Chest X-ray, PA view. Patient: 43 years old, sex M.
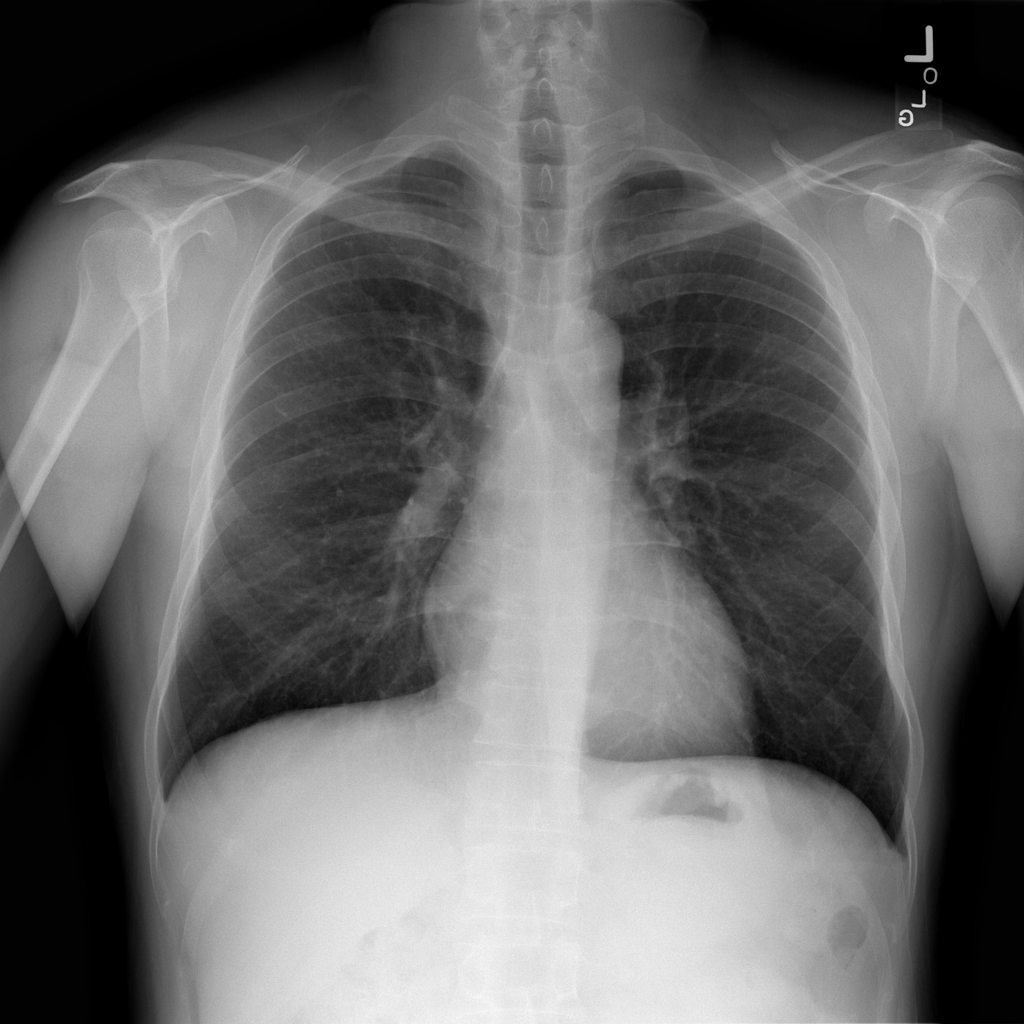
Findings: No Finding